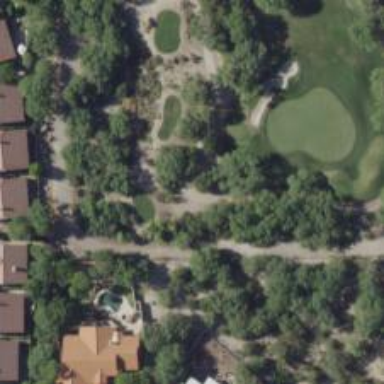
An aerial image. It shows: Path used for both walking and golf.